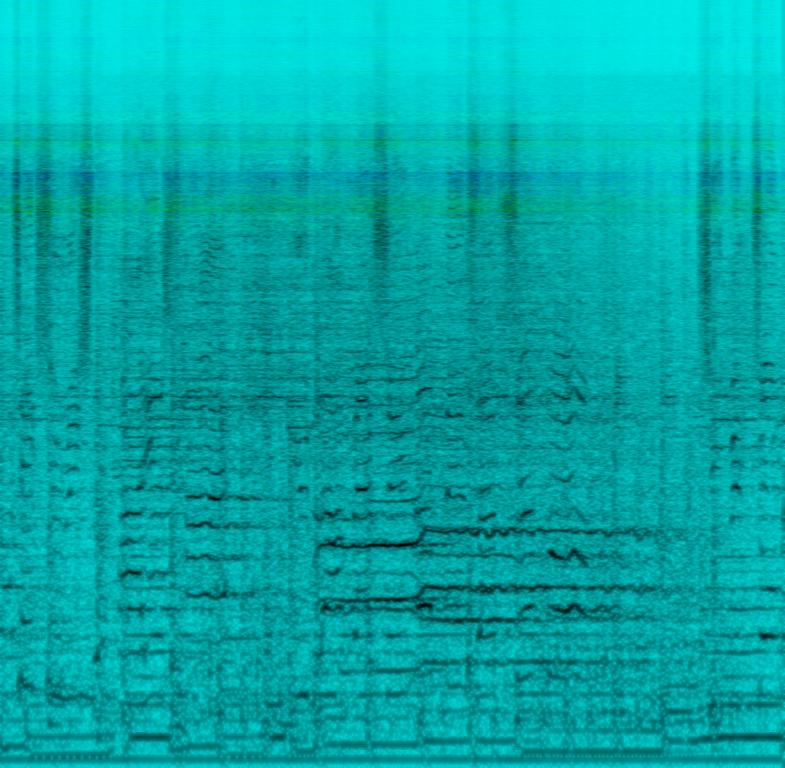
A male voice is singing in a higher register along with male background voices. An acoustic drum is playing a complex groove with a lot of fill-ins. A e-bass is holding the groove along with a e-guitar strumming single chords. This song may be playing live at a festival in the 70s.